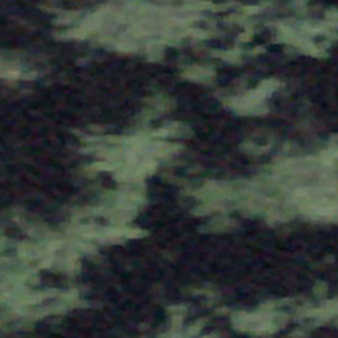
Label: other